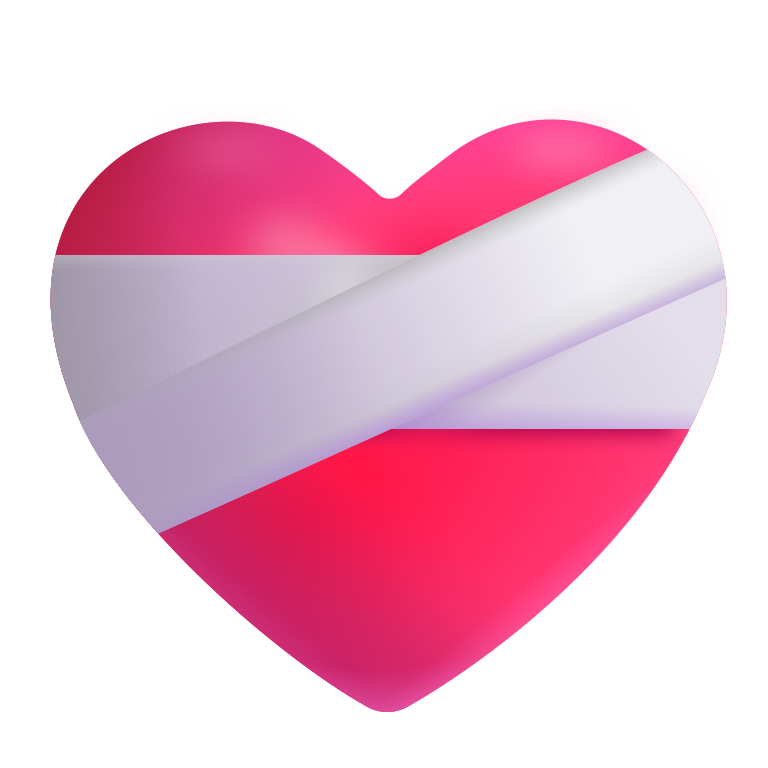
mending heart color